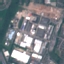
Label: Industrial